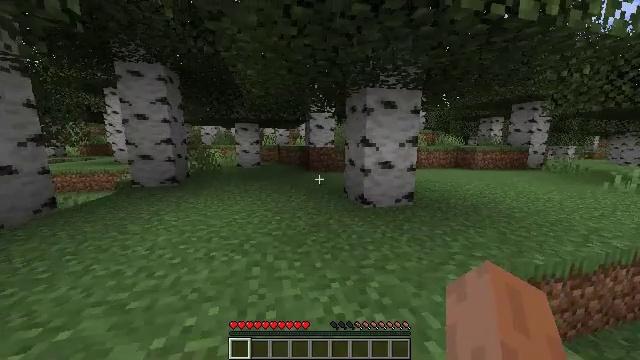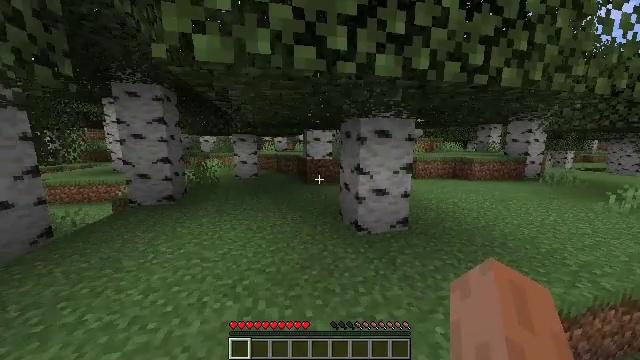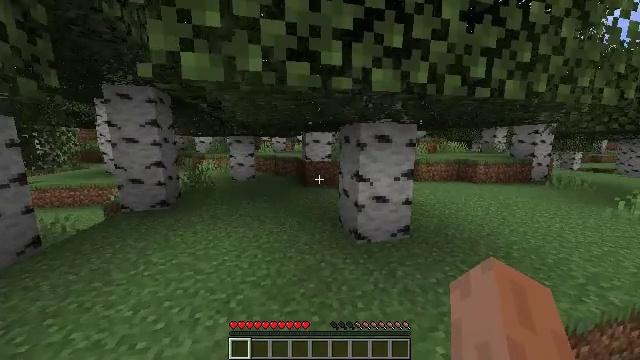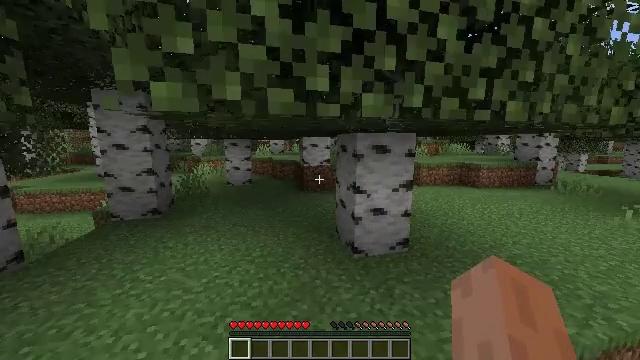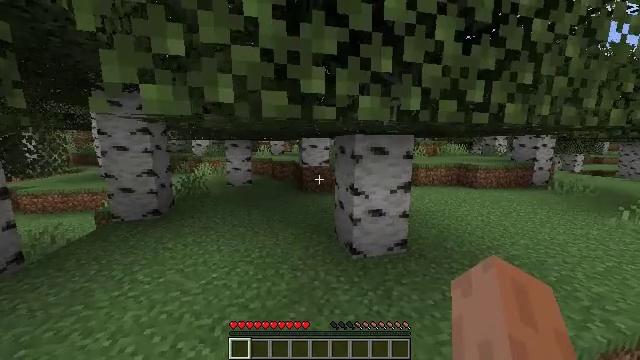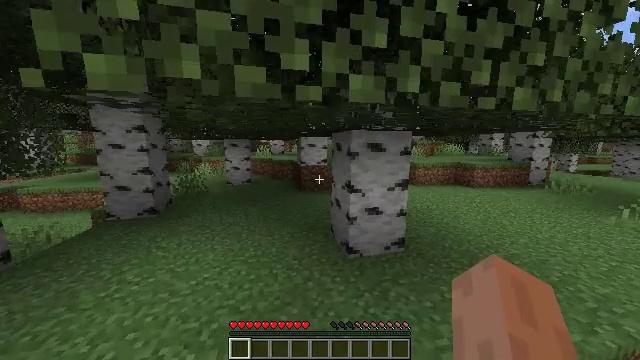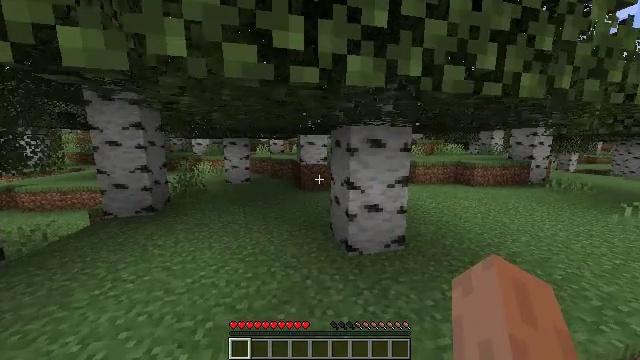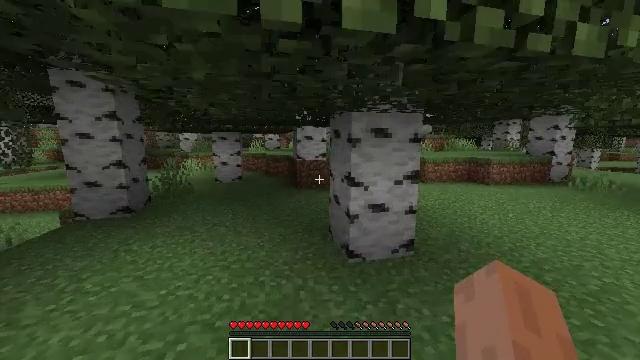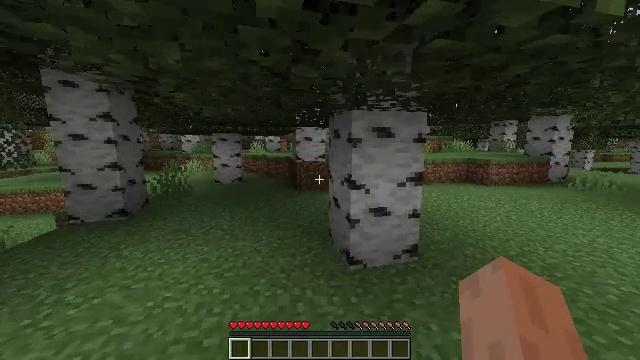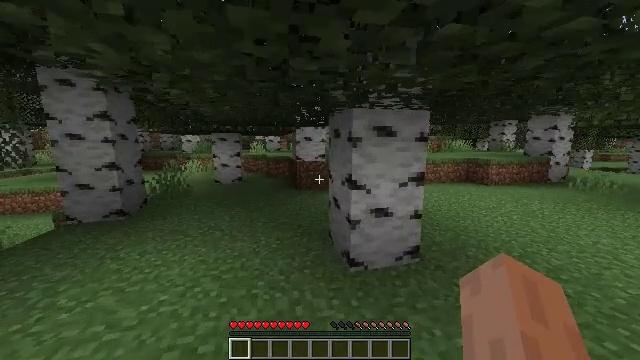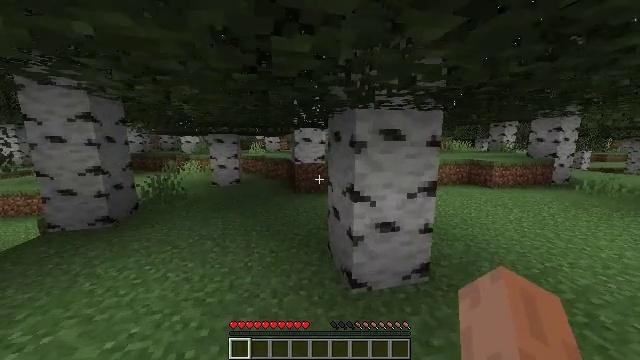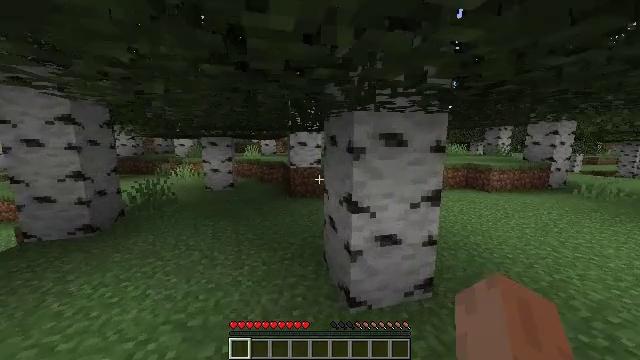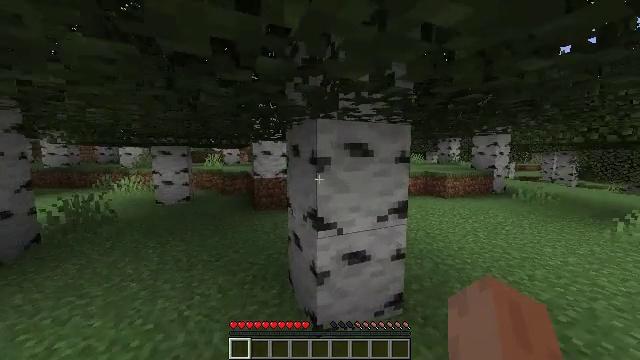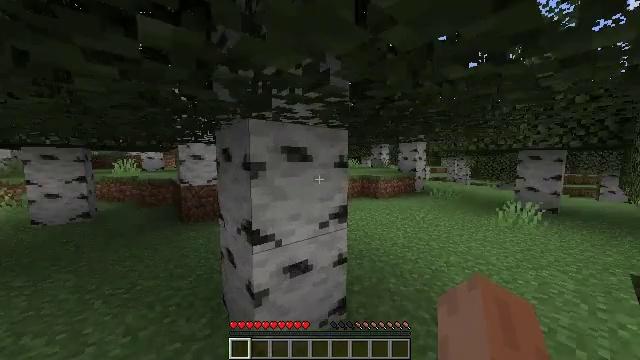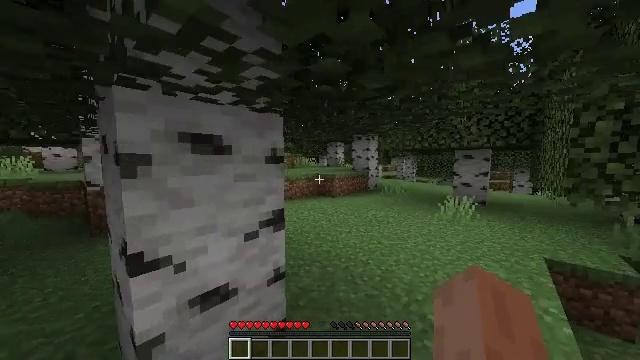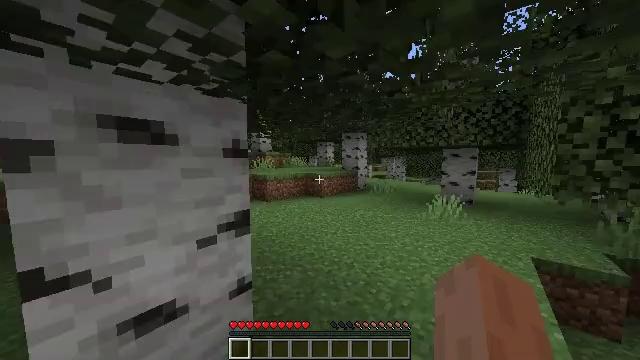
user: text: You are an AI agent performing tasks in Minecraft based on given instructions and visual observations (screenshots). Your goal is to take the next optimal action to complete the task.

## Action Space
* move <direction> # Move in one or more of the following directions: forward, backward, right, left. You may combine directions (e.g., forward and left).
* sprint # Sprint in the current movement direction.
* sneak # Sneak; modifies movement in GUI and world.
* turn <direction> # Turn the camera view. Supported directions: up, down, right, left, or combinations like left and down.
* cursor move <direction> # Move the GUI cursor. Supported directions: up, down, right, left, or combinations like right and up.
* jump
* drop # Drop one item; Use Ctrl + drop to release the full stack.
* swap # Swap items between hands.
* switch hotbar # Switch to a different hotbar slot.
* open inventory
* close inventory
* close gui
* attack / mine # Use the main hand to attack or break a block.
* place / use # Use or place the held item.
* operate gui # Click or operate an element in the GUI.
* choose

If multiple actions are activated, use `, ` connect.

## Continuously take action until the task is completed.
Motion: motion action
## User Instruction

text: Pick the peony from the grass.
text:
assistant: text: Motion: move forward, sprint, jump
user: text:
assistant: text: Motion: move forward, sprint, jump
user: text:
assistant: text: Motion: move forward, sprint, jump
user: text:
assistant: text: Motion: move forward, sprint, jump
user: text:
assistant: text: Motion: move forward, sprint
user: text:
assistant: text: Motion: move forward, sprint
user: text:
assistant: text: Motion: move forward, sprint
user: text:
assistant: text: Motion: move forward, sprint
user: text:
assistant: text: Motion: move forward, sprint
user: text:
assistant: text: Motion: move forward, sprint
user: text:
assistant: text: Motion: move forward, sprint
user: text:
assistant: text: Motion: move forward and move right, sprint, turn right and up
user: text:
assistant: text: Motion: move forward and move right, sprint, turn right and up
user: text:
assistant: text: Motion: move forward and move right, sprint, turn right
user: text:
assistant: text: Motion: move forward and move right, sprint, turn right
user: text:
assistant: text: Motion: move forward and move right, sprint
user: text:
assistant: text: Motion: move forward, sprint
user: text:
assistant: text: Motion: move forward, sprint
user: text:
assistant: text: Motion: move forward, sprint
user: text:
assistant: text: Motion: move forward, sprint
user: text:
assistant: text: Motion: move forward, sprint
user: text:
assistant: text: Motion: move forward, sprint
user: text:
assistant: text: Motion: move forward, sprint
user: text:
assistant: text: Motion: move forward, sprint
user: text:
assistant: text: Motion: move forward, sprint
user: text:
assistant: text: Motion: move forward, sprint
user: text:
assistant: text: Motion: move forward, sprint
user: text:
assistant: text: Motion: move forward, sprint
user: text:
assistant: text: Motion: move forward, sprint
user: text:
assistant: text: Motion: move forward, sprint